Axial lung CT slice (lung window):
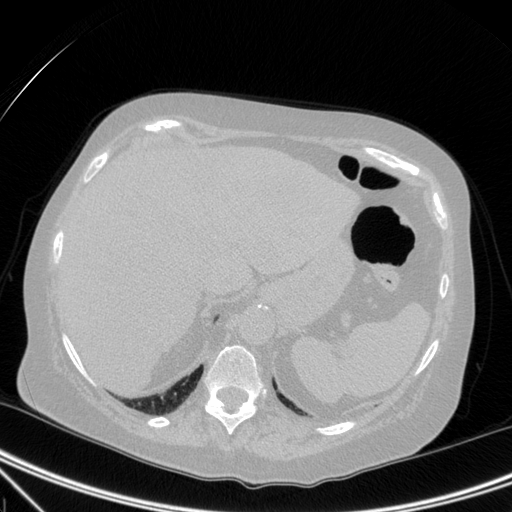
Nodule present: no